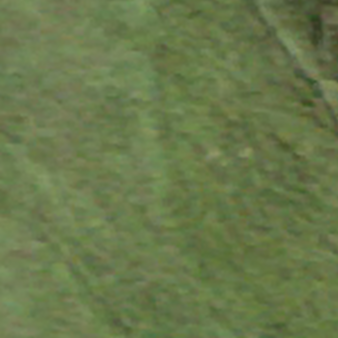
Label: other